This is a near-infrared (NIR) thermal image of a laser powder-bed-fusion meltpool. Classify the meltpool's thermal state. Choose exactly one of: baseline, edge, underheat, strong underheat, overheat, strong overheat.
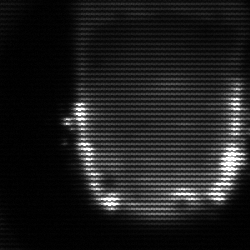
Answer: baseline